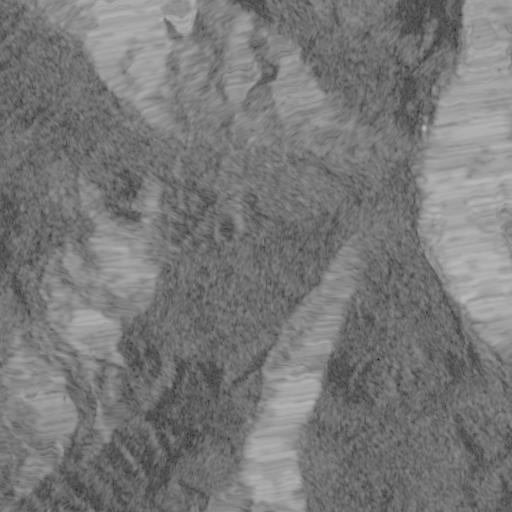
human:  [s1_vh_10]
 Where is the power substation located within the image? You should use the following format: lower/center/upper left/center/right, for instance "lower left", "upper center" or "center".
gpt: The power substation is located in the upper right of the image.
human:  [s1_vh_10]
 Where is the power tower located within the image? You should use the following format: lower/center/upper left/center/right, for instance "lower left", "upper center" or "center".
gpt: The power tower is located in the right of the image.
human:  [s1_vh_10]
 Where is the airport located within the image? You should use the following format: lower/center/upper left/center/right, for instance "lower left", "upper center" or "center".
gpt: There is no airport in the image.

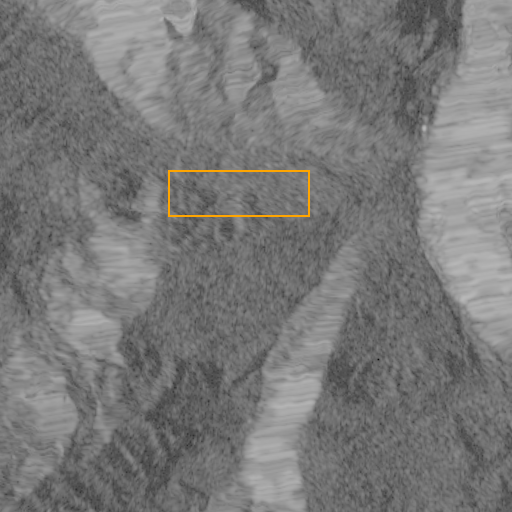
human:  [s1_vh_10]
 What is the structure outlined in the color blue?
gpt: There is no blue outline.
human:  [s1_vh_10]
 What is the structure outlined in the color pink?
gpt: There is no structure outlined in pink.